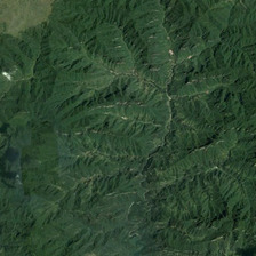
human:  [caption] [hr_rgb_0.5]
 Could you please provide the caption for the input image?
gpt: Here is a mountain with a plain area.

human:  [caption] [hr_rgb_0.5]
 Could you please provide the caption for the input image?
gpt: It is a green mountain range surrounded by Highland and valley.

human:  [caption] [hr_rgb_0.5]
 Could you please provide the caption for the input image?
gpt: This is a mountain with plains.

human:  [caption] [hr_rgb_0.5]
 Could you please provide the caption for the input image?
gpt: This is the mountain in the plain.

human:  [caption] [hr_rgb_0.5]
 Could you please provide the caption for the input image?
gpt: This is a green mountain range divided by highlands and valleys.